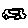
Label: car